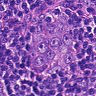
Metastatic tissue present: yes